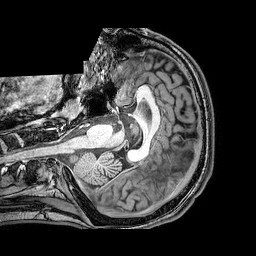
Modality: T1w
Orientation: axial
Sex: male
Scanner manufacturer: philips
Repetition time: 0.008096 s
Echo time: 0.00371 s